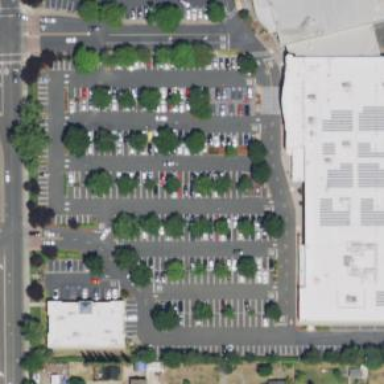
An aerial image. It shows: Parking area with surface.